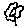
Label: flower